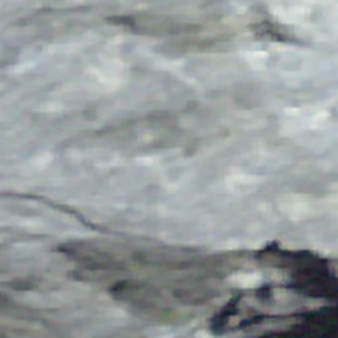
Label: other